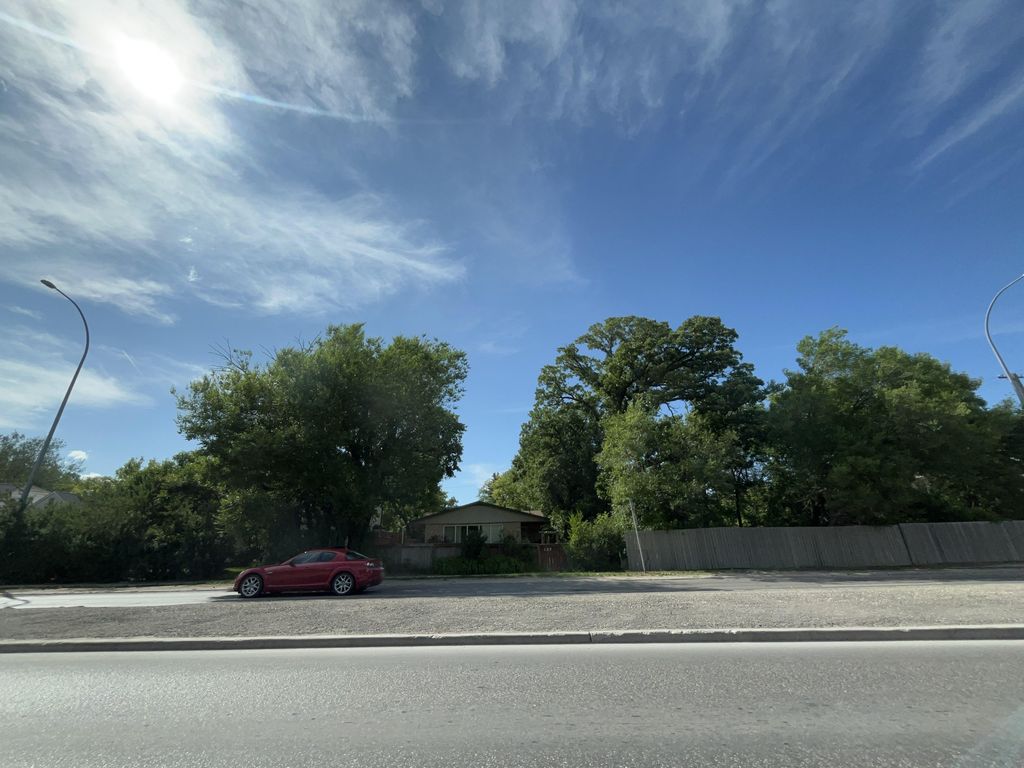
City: winnipeg